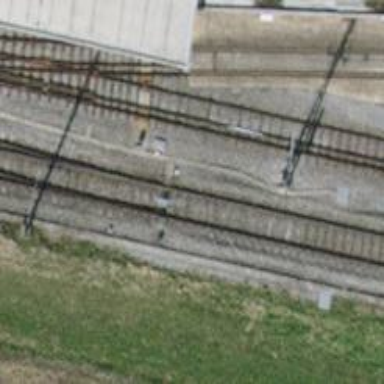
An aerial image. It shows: Railway switch.